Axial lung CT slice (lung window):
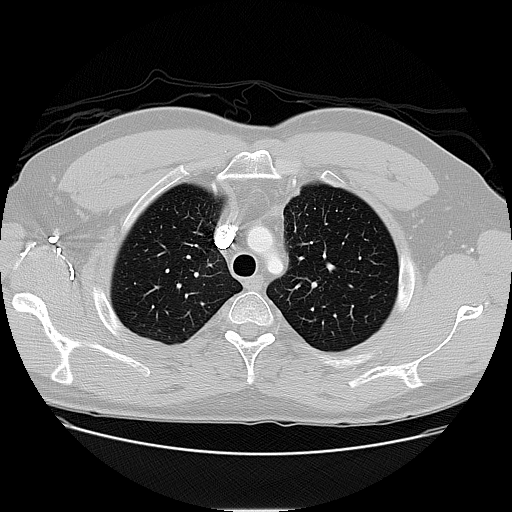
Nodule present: no